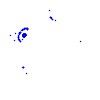
Particle: pion